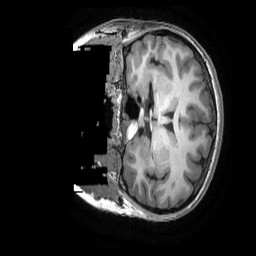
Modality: T1w
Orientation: coronal
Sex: female
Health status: healthy
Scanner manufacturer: ge